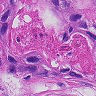
Metastatic tissue present: yes